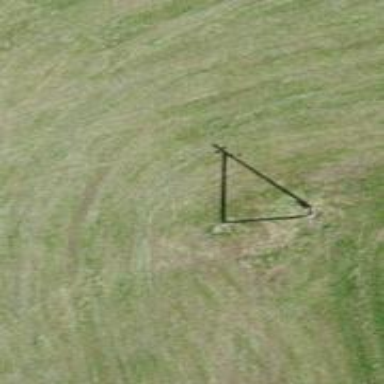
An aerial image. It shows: Minor power line.